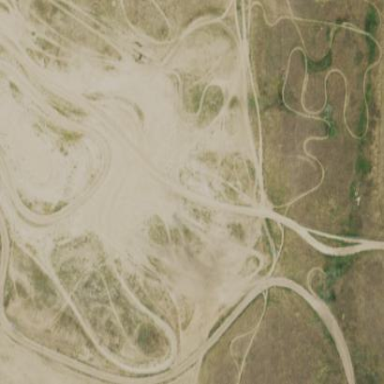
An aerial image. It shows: Motocross raceway for thrilling motocross sports.